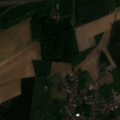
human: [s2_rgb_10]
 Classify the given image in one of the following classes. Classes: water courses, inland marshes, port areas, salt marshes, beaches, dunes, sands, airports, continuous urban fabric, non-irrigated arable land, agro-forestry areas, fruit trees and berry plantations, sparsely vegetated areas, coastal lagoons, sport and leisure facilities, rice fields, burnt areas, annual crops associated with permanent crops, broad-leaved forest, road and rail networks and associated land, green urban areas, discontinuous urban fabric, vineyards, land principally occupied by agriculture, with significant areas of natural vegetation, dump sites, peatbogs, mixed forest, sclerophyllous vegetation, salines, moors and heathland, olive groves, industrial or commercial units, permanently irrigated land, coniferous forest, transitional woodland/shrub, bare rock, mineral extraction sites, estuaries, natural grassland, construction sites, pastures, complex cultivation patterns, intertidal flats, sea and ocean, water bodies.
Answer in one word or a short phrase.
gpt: discontinuous urban fabric, road and rail networks and associated land, non-irrigated arable land, pastures, complex cultivation patterns, land principally occupied by agriculture, with significant areas of natural vegetation